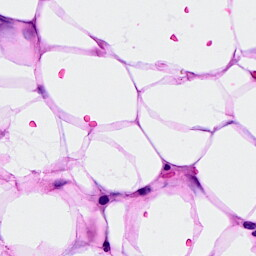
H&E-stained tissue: Breast